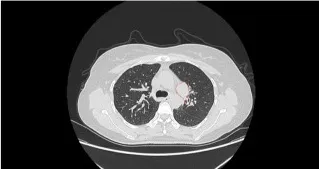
The lesions on computed tomography. (C, D) were partial response after 8 weeks treatment of aletinib.
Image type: radiology (ct)